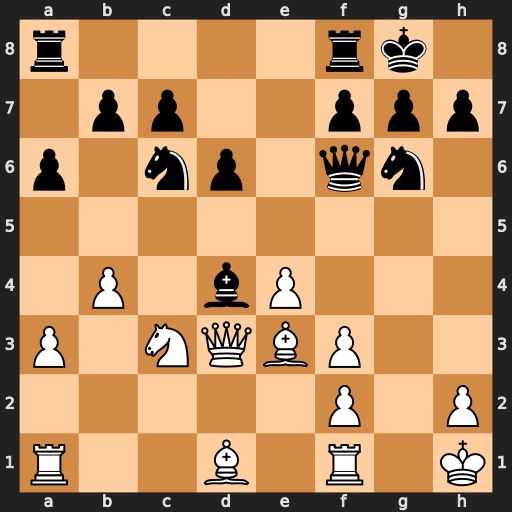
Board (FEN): r4rk1/1pp2ppp/p1np1qn1/8/1P1bP3/P1NQBP2/5P1P/R2B1R1K
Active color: w
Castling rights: -
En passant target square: -
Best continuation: Nd5 Bxa1 Nxf6+